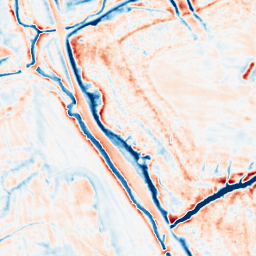
Category: multiscale
Decomposition family: dog_multiscale
Decomposition parameters: sigma_ratio: 2
n_scales: 3
base_sigma: 0.5
Upsampling method: sinc_blackman
Upsampling parameters: scale: 4
kernel_size: 8
Upsampling scale: 4